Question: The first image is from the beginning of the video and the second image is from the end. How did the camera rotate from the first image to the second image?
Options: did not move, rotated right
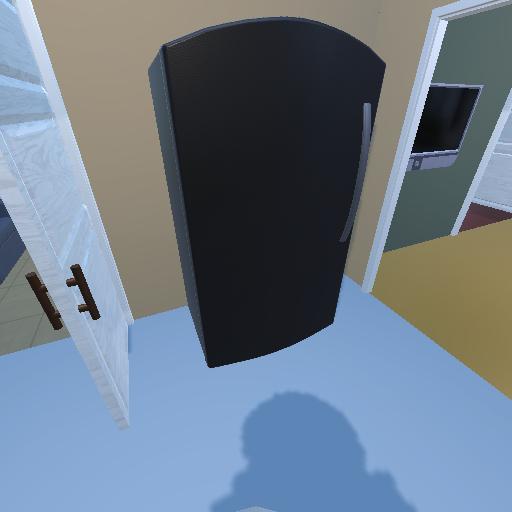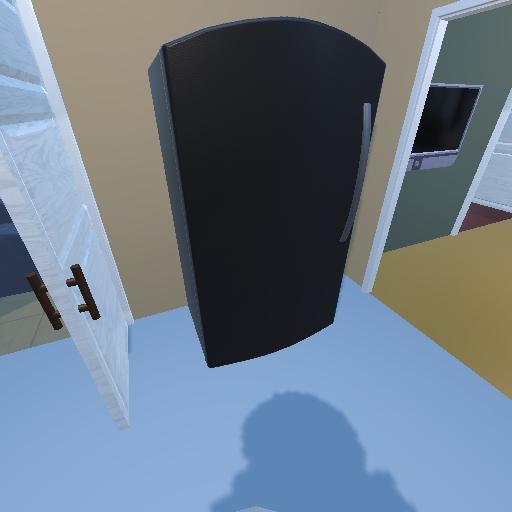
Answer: did not move